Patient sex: F
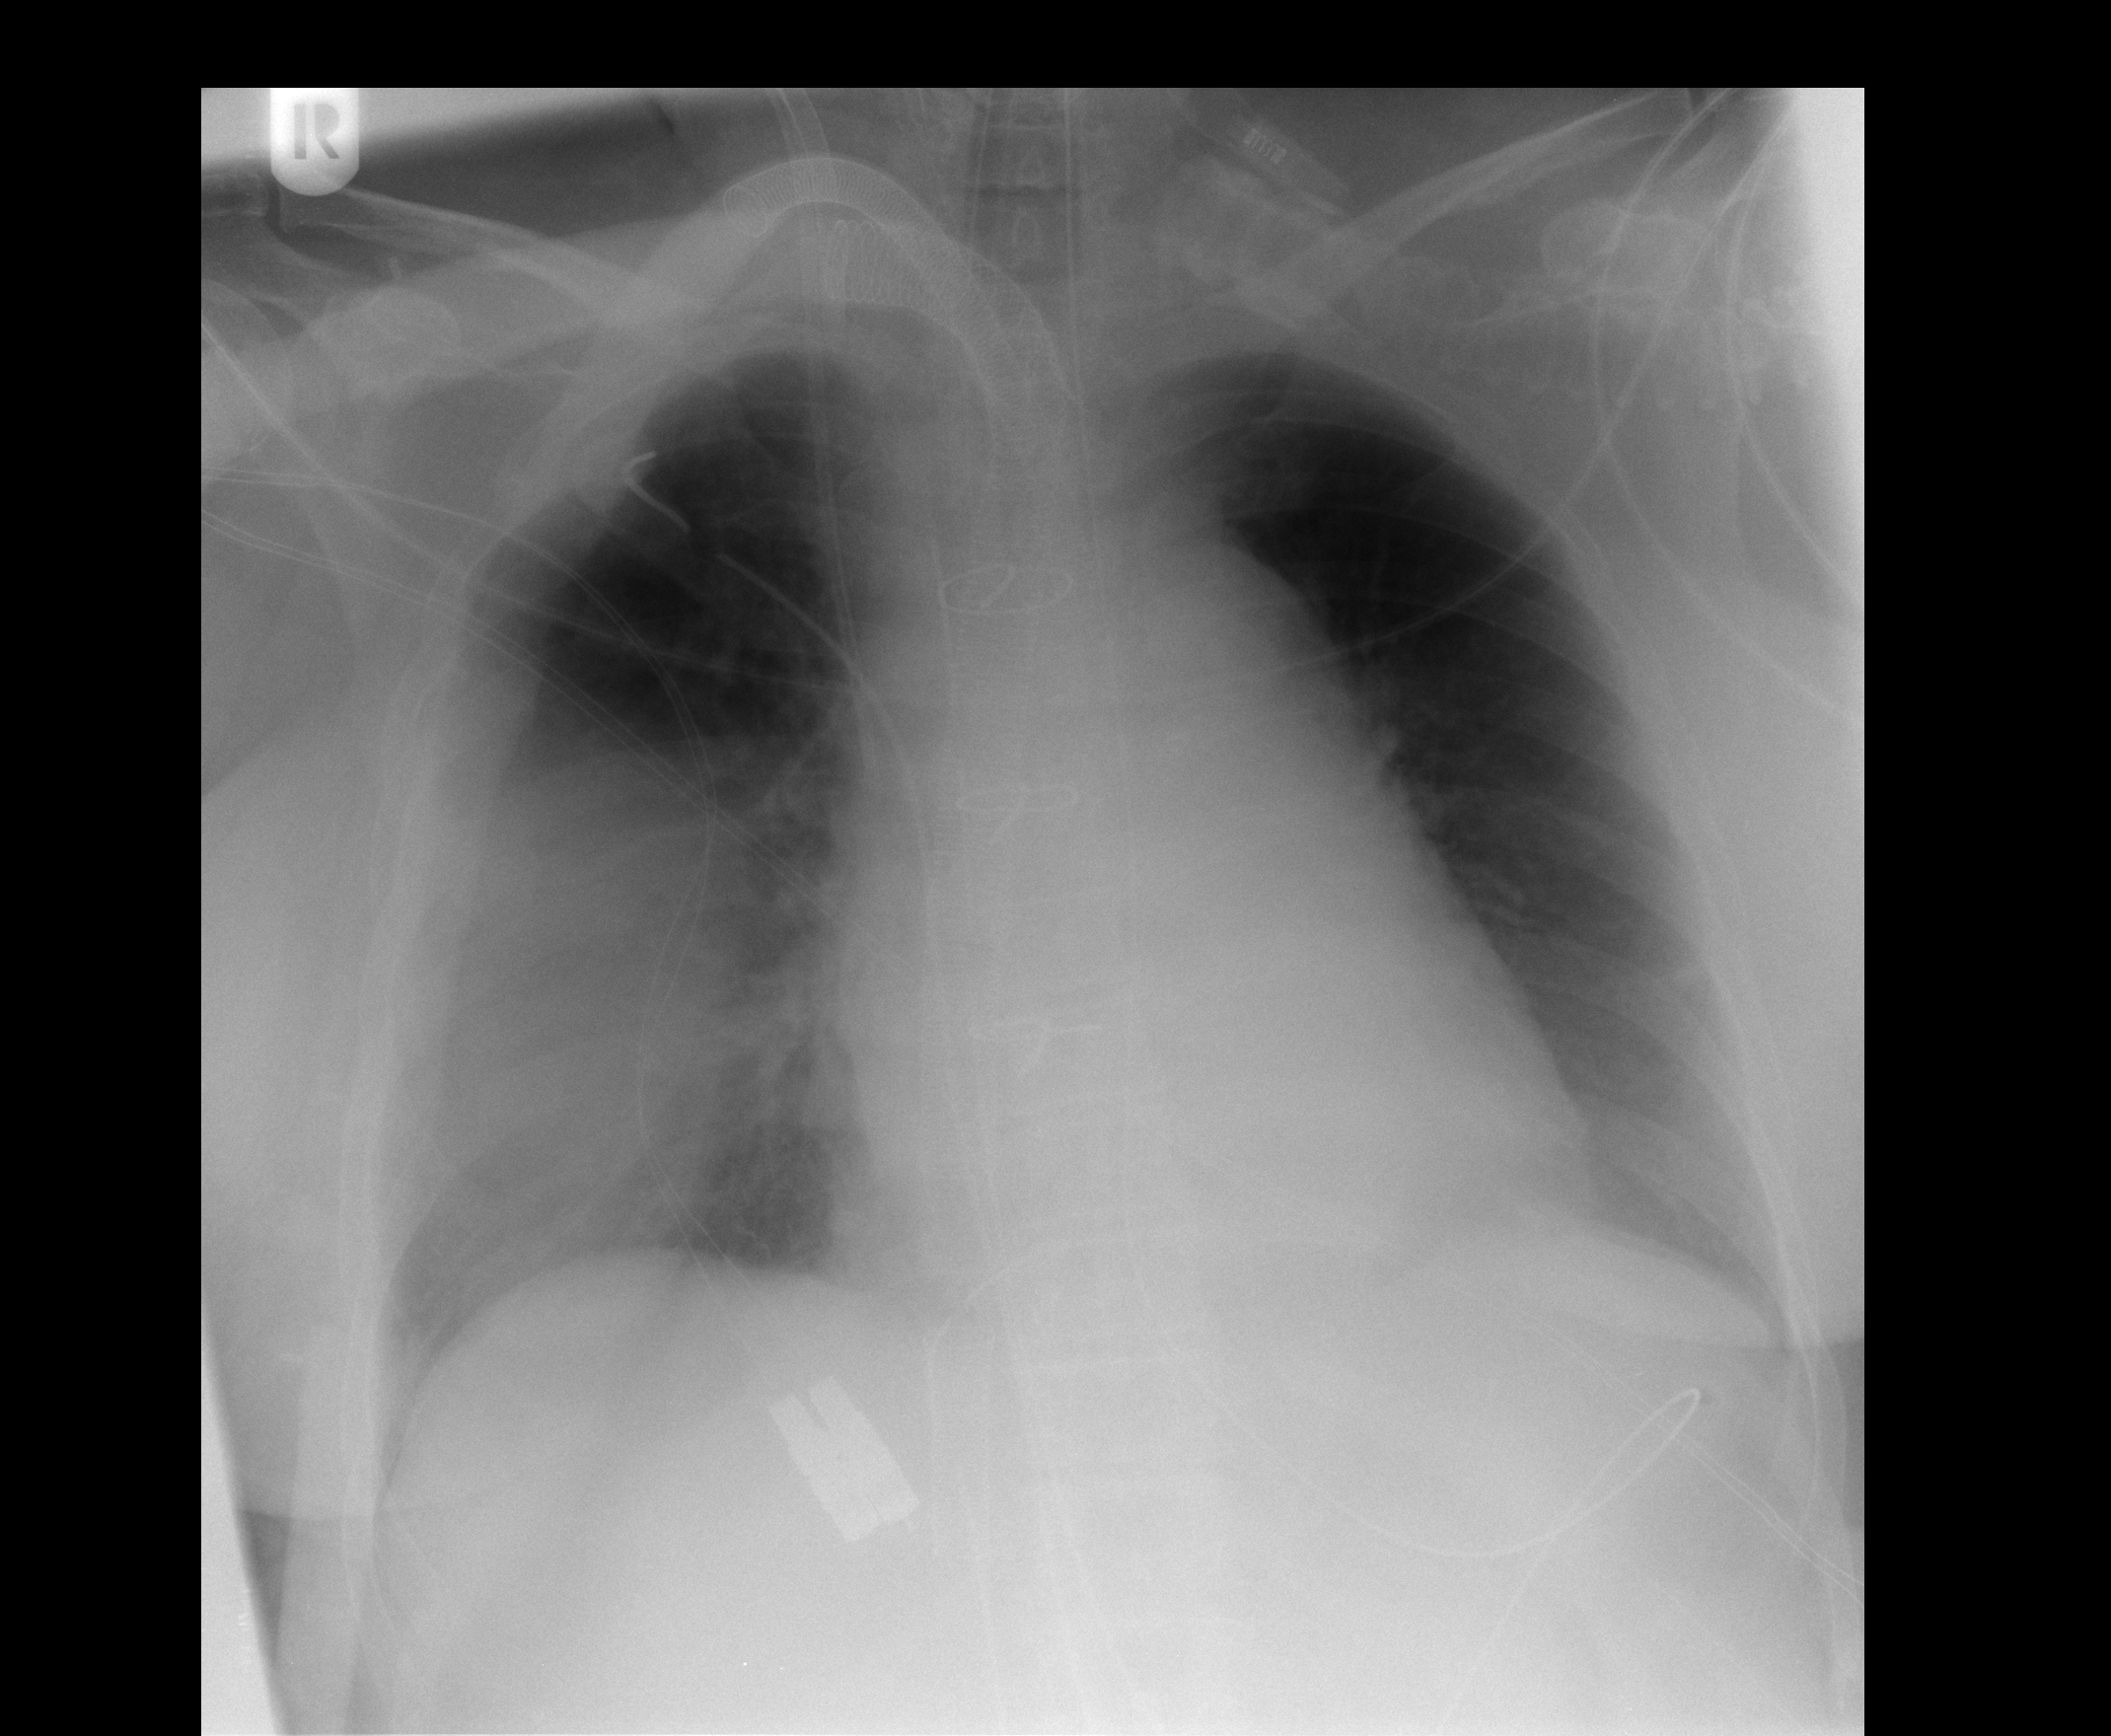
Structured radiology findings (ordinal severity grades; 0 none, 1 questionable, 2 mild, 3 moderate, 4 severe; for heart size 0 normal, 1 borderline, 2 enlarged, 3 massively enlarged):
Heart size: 2
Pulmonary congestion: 2
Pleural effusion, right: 0
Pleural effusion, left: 0
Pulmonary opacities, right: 0
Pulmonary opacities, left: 0
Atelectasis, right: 0
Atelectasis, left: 0